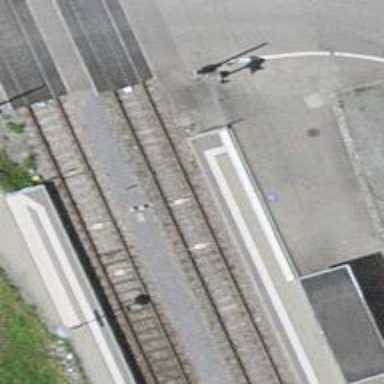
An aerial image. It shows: Close-up of railway platform edge.